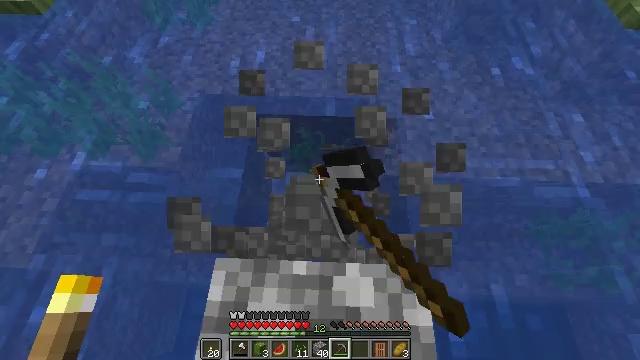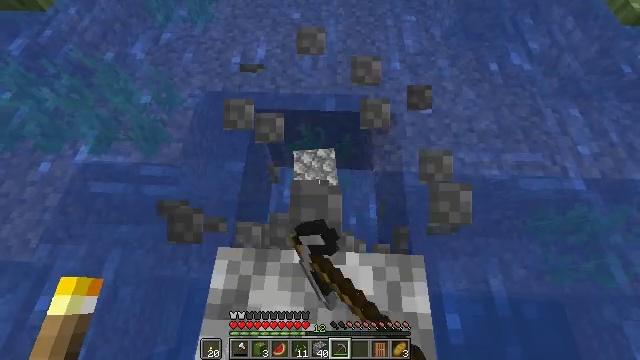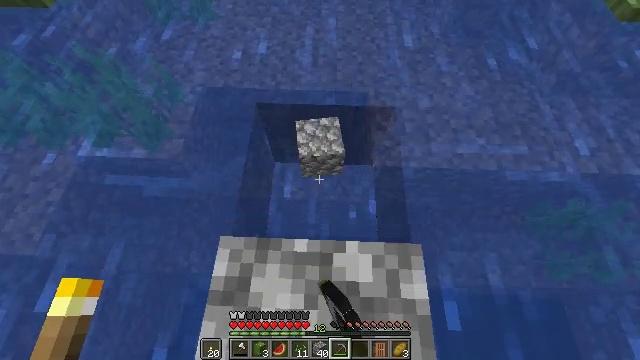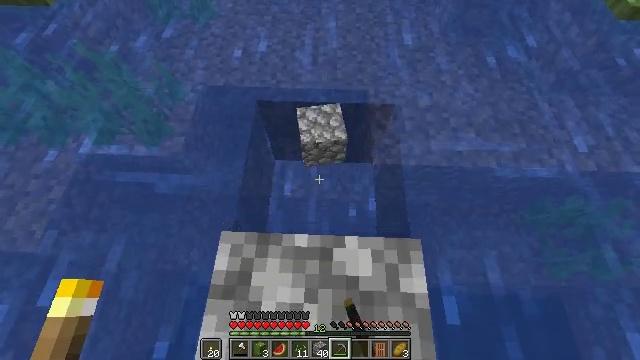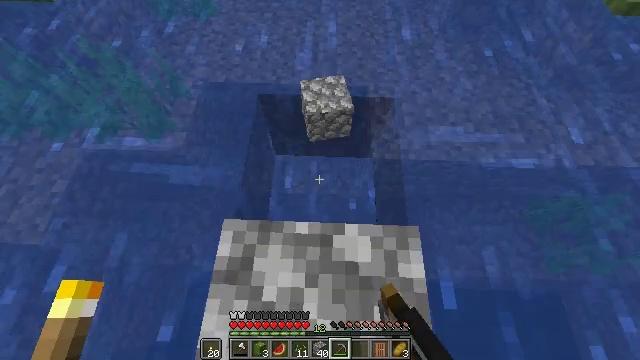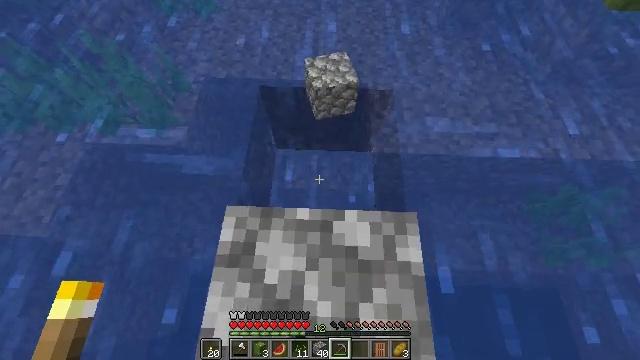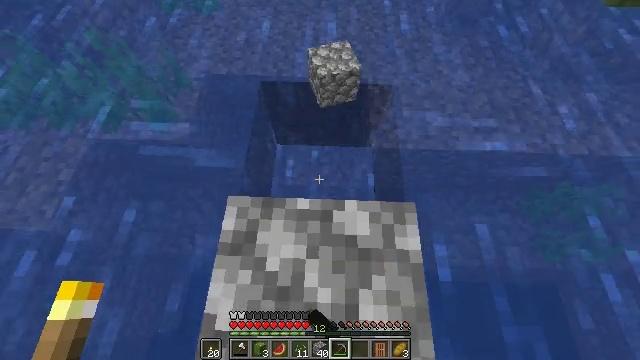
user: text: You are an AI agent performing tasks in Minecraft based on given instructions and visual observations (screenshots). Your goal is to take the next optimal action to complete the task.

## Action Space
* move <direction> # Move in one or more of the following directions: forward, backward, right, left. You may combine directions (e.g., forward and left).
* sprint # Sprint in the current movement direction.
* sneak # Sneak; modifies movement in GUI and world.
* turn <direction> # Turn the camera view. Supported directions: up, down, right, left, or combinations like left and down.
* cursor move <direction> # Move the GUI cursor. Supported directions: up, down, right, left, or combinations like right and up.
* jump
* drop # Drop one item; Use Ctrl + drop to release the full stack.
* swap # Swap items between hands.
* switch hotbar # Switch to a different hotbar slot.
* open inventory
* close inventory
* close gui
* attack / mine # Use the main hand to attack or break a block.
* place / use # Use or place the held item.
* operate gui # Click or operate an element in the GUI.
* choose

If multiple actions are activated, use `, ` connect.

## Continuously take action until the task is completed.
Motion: motion action
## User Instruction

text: Collect seagrass by hand or tool.
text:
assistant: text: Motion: move back, sneak, attack / mine
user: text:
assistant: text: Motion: move back, sneak, attack / mine
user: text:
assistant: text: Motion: move back, sneak, attack / mine
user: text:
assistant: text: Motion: move back, sneak, attack / mine
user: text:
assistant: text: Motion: move back, sneak, attack / mine
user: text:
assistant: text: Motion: move back, sneak, attack / mine
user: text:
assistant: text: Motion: sneak, attack / mine